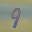
Label: 9